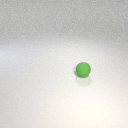
small green rubber sphere